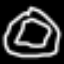
Label: donut